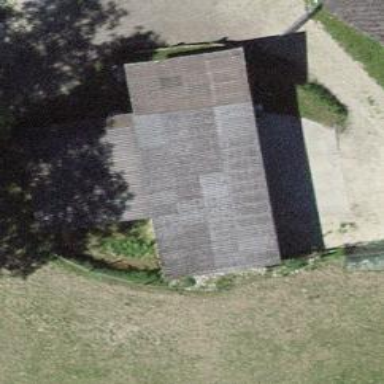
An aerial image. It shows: Garage.